RGB frame:
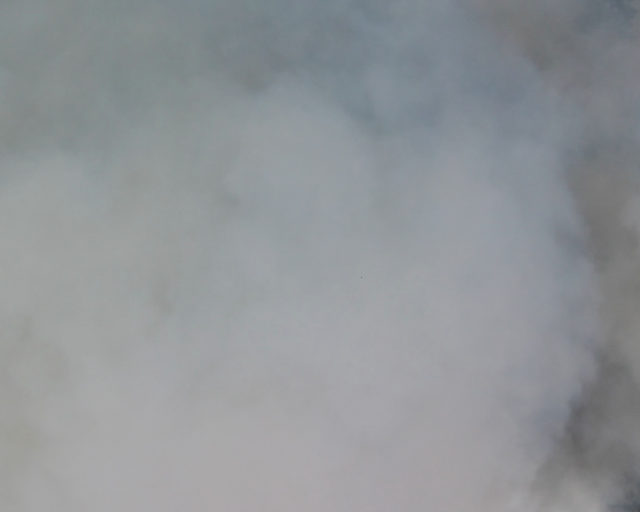
Thermal frame:
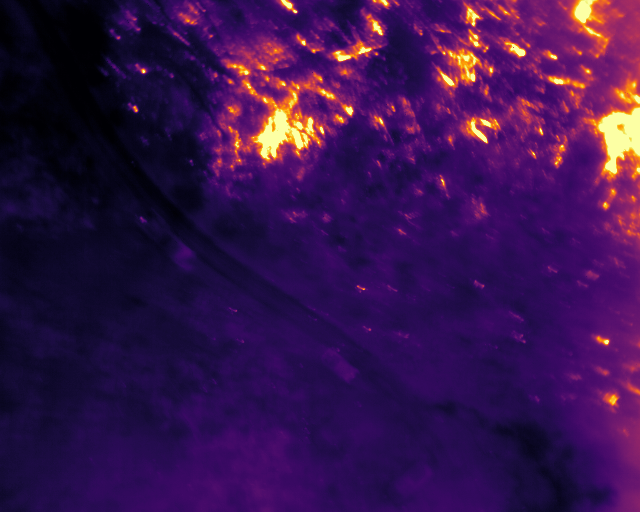
Captured: 2026-02-26 03:05:29
Pixels at or above 80 °C: 6332 (fraction of frame: 0.01932)